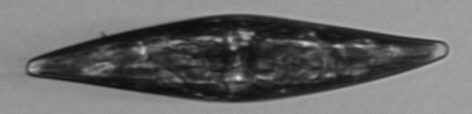
Label: Pleurosigma